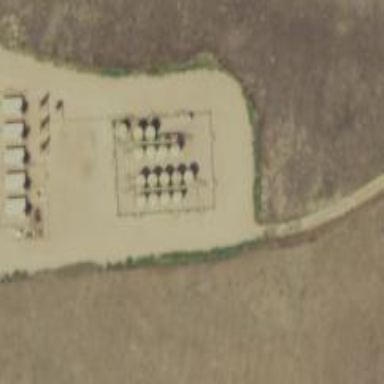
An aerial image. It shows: Storage tank that is man-made.